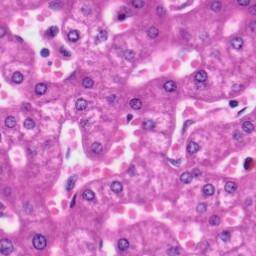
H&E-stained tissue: Liver